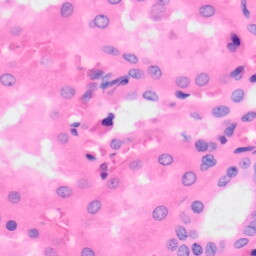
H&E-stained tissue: Kidney